Interaction volume radius: 10 \u00c5
Interaction volume height: 20 \u00c5
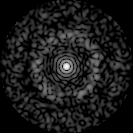
Disorder parameter: 0.8265